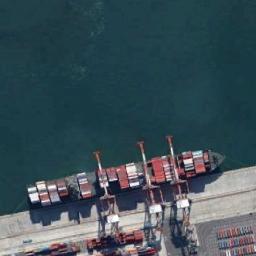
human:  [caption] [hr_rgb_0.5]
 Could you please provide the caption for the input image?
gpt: The cargo ship full of containers is docked at the container terminal and the water is deep blue .

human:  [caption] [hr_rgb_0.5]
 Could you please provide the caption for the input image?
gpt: There are many containers on the ship .

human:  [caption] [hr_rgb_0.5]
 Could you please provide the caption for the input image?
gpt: A green container-laden ship is docked by the dock, With large containers and loading and unloading equipment on the dock .

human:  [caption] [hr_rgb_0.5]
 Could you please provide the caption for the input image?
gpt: There is a ship in the blue water on the shore .

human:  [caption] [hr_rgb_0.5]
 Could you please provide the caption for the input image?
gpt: The ship with many containers is at the harbor .